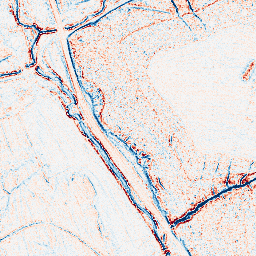
Category: edge_preserving
Decomposition family: anisotropic_diffusion
Decomposition parameters: iterations: 10
kappa: 50
gamma: 0.05
Upsampling method: sinc_hamming
Upsampling parameters: scale: 4
kernel_size: 8
Upsampling scale: 4